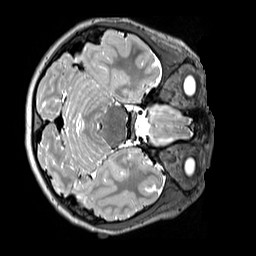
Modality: T2w
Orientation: axial
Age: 11
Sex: male
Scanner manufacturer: siemens
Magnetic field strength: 3 T
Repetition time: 3.2 s
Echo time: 0.408 s